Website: walmart
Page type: address-validator
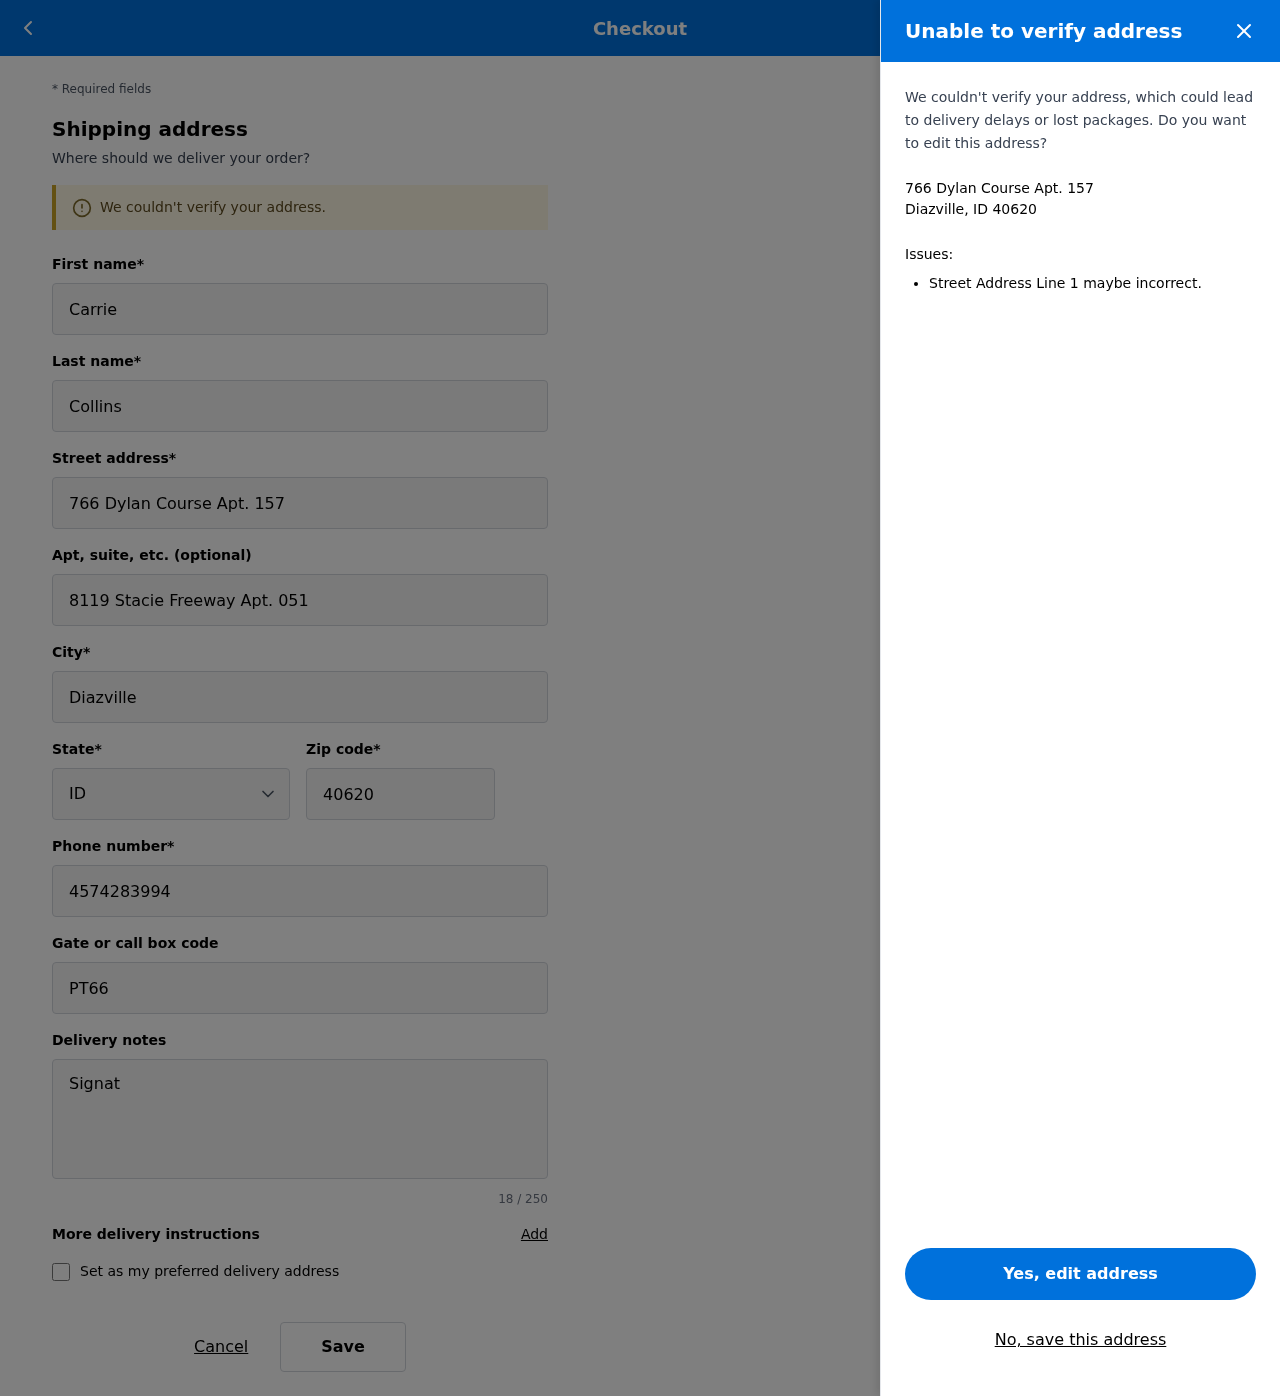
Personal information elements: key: PII_CITY_STATE_ZIP
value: Diazville, ID 40620
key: PII_DELIVERY_INSTRUCTIONS
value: Signature required
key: PII_STATE_ABBR
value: ID
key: PII_STREET
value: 766 Dylan Course Apt. 157
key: PII_FIRSTNAME
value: Carrie
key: PII_LASTNAME
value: Collins
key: PII_STREET2
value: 8119 Stacie Freeway Apt. 051
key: PII_CITY
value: Diazville
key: PII_POSTCODE
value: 40620
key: PII_PHONE
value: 4574283994
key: PII_SECURITY_CODE
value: PT66